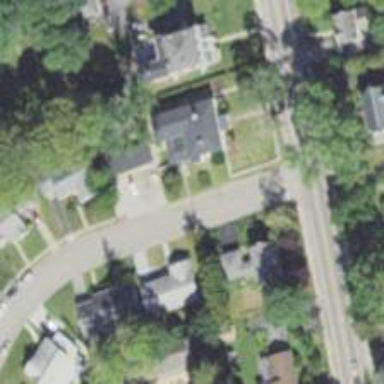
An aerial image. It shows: Residential driveway designated as service road.